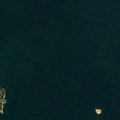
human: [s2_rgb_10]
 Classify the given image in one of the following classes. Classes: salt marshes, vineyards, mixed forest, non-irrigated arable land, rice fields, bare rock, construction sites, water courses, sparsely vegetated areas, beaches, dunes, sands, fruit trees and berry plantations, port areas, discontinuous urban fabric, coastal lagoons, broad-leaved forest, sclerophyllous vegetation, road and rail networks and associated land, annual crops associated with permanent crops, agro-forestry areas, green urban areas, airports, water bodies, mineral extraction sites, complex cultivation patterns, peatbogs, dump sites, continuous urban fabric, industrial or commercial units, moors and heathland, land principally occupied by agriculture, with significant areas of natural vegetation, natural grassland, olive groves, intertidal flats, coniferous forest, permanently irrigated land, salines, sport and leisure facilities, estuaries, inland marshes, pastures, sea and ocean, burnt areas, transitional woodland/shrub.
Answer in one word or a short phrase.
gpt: coniferous forest, sea and ocean